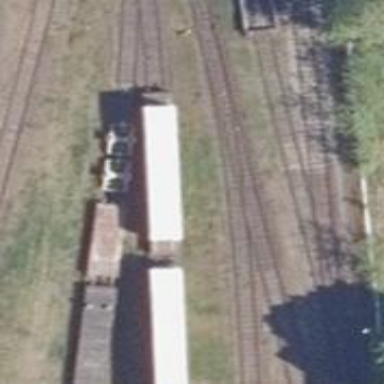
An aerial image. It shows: Railway switch.